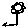
Label: flower